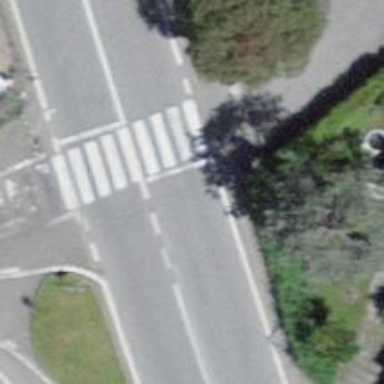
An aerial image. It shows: Road with traffic signals.